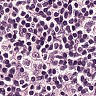
Metastatic tissue present: no